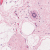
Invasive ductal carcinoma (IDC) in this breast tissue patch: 0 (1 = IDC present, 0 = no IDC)